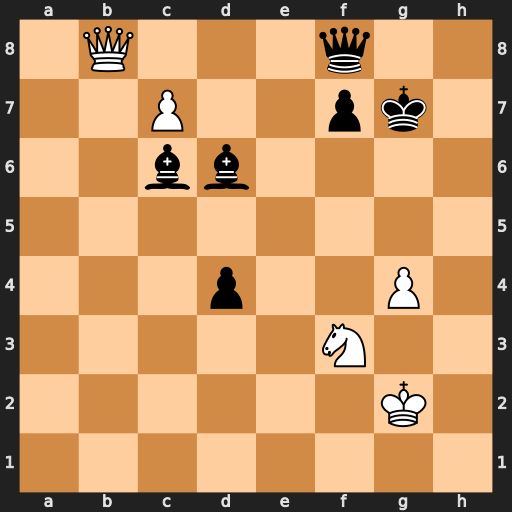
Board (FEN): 1Q3q2/2P2pk1/2bb4/8/3p2P1/5N2/6K1/8
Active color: w
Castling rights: -
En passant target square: -
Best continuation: Qxf8+ Bxf8 c8=Q